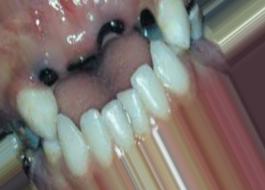
Condition: Caries